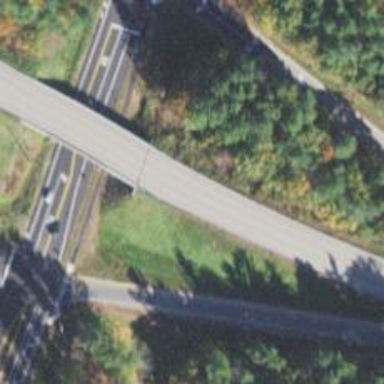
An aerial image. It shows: Expressway with asphalt surface classified as trunk highway.